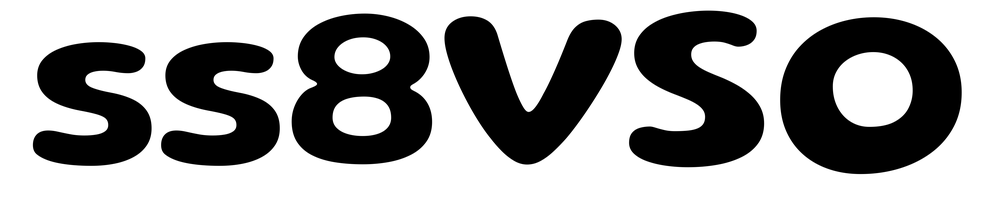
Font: Gluten_SemiBold